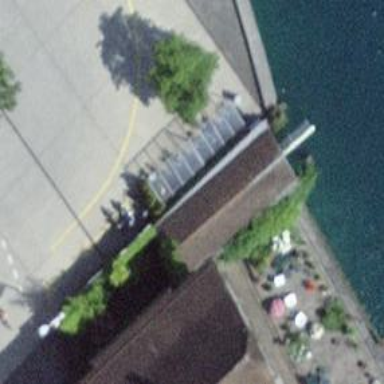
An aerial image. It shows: Bicycle parking area.